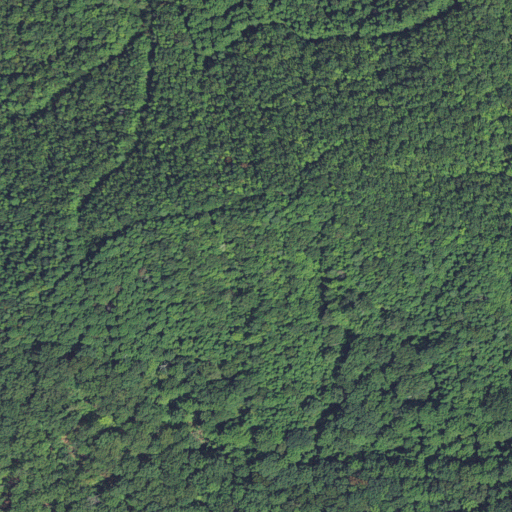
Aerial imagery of mountain in North Carolina named Heddrick Knob containing only deciduous forest